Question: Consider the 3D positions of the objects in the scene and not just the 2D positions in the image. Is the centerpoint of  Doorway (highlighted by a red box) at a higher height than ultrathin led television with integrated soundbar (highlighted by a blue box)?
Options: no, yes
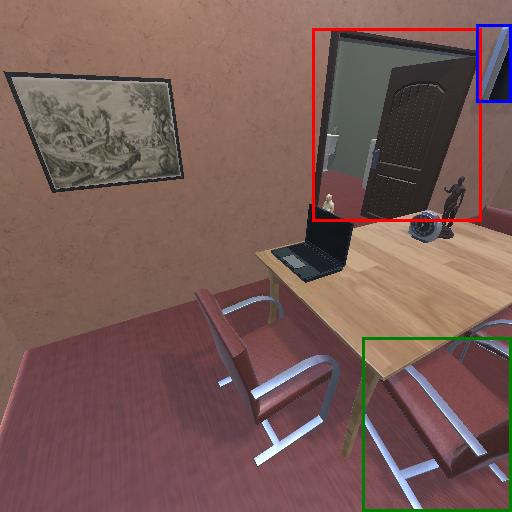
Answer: no